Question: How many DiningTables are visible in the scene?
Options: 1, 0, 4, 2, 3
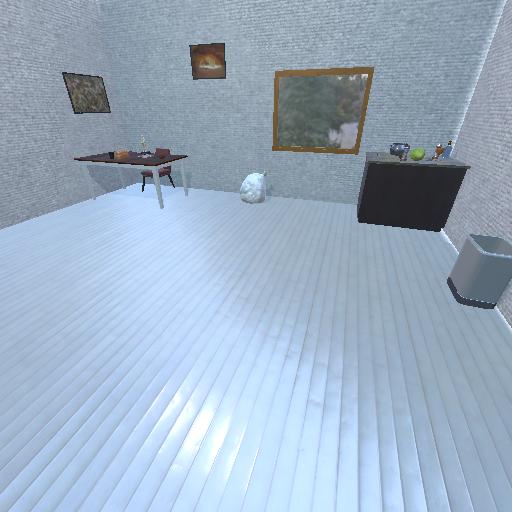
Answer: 1